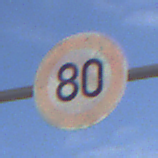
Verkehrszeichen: Geschwindigkeit80
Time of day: Midday
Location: Outdoor (Nature)
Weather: PartlyCloudy
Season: NotSpecified
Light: Natural